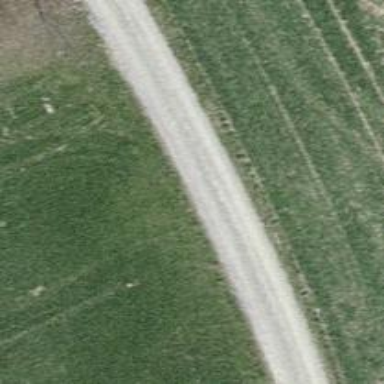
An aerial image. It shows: Aerial marker for pipeline.